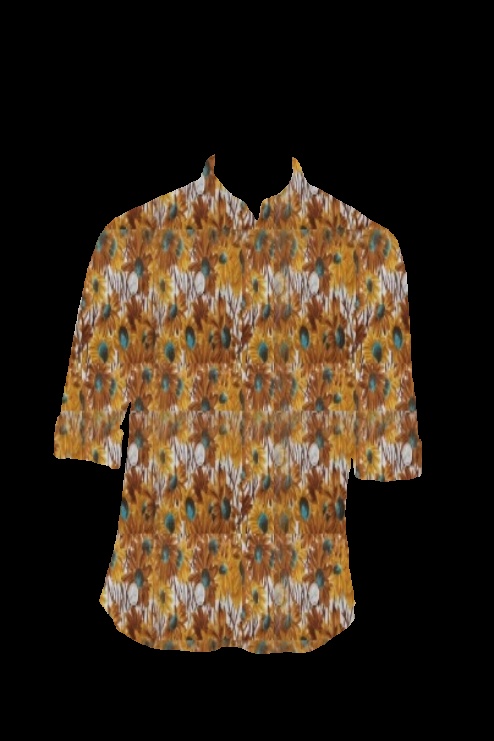
golden brown floral print button up tee